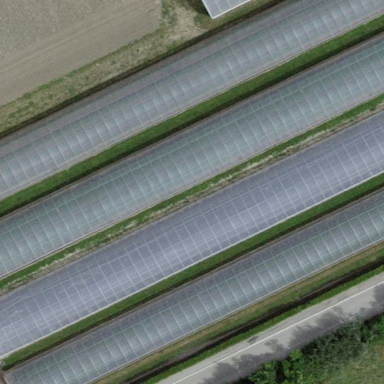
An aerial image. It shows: Greenhouse.